【题型】解答题　【知识点】平面几何　【难度】easy
已知：如图, 在 $\triangle ABC$ 中, $\angle ACB = 90^\circ$, $AC = m$, $BC = n$, $CD \perp AB$ 于点 $D$, 点 $E$ 是 $AC$ 的中点, 连接 $DE$, 将 $\triangle DEC$ 沿 $DC$ 翻折得到 $\triangle DFC$, 直线 $DF$、直线 $EF$ 分别交 $BC$ 于点 $M$、$N$。

(1)当 $m = 4$、$n = 3$ 时, 求线段 $BM$ 的长；

(2)当 $MN : NC = 1 : 3$ 时, 求 $\frac{n}{m}$ 的值。

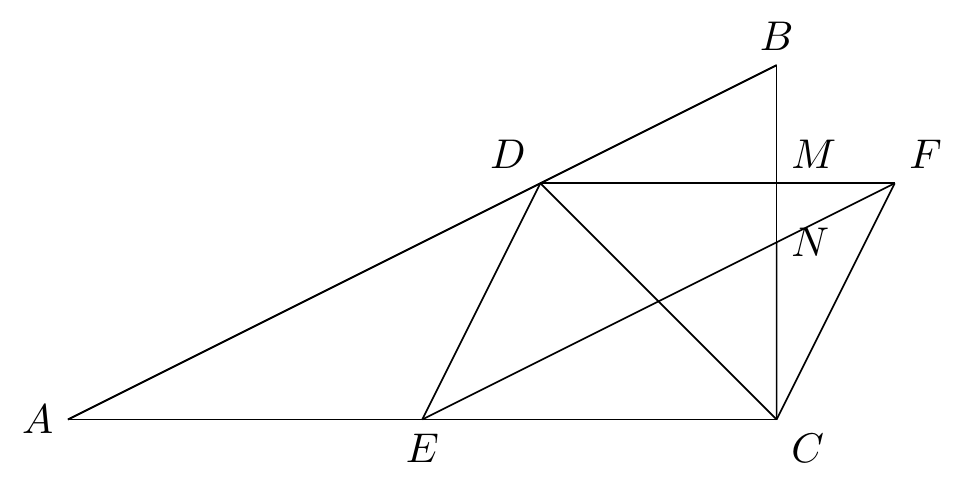
【解答】
解：(1)在 $\triangle ABC$ 中, $\angle ACB = 90^\circ$, $AC = m = 4$, $BC = n = 3$,

$\therefore$ $AB = \sqrt{AC^2 + BC^2} = \sqrt{4^2 + 3^2} = 5$,

$\because$ $\angle ACB = 90^\circ$, $CD \perp AB$,

$\therefore$ $\angle BDC = \angle BCA = 90^\circ$,

$\because$ $\angle B = \angle B$,

$\therefore$ $\triangle BDC \sim \triangle BAC$,

$\therefore$ $\frac{BC}{BA} = \frac{BD}{BC}$, 即 $BD \cdot BA = BC^2$,

$\therefore$ $BD = \frac{9}{5}$,

$\because$ 点 $E$ 是 $AC$ 的中点,

$\therefore$ $EA = ED = EC$,

由翻折得 $\angle DEC = \angle DFC$, $\angle EDF = \angle ECF$,

$\therefore$ 四边形 $DECF$ 是平行四边形,

$\therefore$ 四边形 $DECF$ 是菱形,

$\therefore$ $DM // AC$,

$\therefore$ $\triangle BDM \sim \triangle BAC$,

$\therefore$ $BM : BD = BC : AB = 3 : 5$,

$\therefore$ $BM = \frac{3}{5} BD = \frac{3}{5} \times \frac{9}{5} = \frac{27}{25}$；

(2)$\because$ 四边形 $DECF$ 是菱形,

$\therefore$ $FD = FC$, $\angle MFN = \angle CFN$, $MF // EC$,

$\therefore$ $\triangle MNF \sim \triangle CNE$,

$\therefore$ $FM : EC = FM : FC = MN : NC = 1 : 3$,

设 $FM = a$, 则 $FC = 3a$, $DM = 2a$,

$\therefore$ $CM = \sqrt{FC^2 - FM^2} = \sqrt{(3a)^2 - a^2} = 2\sqrt{2}a$,

$\therefore$ $DM : CM = 1 : \sqrt{2}$,

$\because$ $CD \perp AB$, $DM \perp BC$,

$\therefore$ $\triangle CDM \sim \triangle CBD \sim \triangle CAB$,

$\therefore$ $\frac{n}{m} = \frac{BC}{AC} = \frac{BD}{CD} = \frac{DM}{CM} = \frac{1}{\sqrt{2}} = \frac{\sqrt{2}}{2}$。